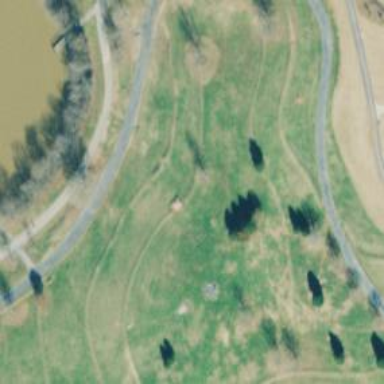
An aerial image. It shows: Disc golf basket.